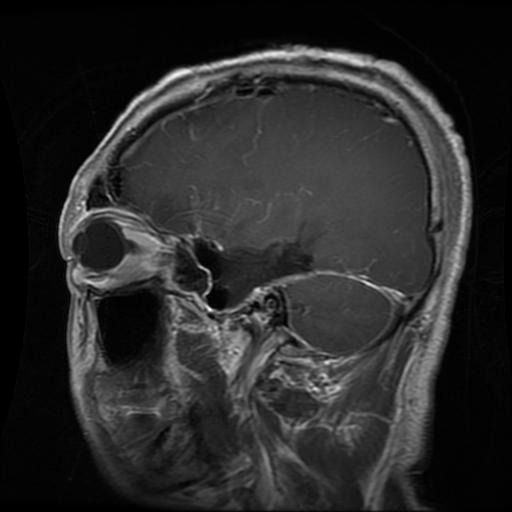
Label: glioma